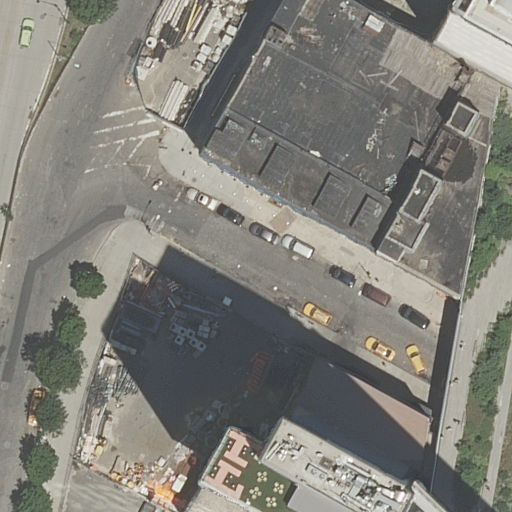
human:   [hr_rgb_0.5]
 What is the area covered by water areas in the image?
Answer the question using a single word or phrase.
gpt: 0m2

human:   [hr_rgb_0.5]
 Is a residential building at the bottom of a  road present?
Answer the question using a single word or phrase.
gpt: yes

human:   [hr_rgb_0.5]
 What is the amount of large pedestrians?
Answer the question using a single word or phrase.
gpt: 0

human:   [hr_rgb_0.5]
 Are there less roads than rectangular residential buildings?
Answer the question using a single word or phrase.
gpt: no

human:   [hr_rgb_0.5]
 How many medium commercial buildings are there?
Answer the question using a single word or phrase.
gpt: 0

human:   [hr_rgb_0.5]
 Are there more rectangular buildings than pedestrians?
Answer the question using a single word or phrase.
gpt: yes

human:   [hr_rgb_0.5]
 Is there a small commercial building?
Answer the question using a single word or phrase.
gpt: no

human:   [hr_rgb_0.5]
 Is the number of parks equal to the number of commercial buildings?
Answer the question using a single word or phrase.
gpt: no

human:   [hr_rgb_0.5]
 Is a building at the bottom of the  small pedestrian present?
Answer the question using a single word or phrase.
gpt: yes

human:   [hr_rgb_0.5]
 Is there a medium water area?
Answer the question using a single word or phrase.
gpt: no

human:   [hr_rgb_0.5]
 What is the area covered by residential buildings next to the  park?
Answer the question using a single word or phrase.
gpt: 5601m2

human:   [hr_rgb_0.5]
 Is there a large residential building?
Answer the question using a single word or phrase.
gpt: yes

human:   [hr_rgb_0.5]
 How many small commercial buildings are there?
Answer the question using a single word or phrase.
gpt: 0

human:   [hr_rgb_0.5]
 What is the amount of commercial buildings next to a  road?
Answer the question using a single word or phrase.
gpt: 0

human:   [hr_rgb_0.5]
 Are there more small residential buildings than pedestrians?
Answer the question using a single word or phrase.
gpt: no

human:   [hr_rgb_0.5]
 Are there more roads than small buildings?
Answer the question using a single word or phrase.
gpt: yes

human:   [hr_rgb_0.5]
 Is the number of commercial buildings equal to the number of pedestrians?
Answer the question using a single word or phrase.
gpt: no

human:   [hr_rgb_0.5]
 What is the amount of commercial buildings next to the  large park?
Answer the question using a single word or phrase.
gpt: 0

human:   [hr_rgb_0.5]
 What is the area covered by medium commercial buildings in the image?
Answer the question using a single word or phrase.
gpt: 0m2

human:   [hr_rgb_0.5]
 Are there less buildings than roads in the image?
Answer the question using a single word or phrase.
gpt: yes

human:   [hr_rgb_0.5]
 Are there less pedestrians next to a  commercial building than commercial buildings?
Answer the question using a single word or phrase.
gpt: no

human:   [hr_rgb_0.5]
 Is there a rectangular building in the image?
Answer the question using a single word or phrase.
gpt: yes

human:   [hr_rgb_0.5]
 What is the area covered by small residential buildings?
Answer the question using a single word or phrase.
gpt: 39m2

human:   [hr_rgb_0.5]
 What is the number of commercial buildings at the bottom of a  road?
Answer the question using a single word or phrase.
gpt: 0

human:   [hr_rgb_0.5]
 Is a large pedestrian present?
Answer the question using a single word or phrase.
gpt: no

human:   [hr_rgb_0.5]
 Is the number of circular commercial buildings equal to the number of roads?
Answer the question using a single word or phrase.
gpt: no

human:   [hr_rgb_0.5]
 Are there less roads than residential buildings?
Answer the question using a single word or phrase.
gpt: no

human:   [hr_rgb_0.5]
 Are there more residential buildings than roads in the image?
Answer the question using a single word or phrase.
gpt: no

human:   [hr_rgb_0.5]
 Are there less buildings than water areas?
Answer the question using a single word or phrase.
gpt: no

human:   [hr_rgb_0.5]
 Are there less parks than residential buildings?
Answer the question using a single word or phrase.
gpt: yes

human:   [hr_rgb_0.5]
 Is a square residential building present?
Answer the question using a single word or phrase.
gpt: no

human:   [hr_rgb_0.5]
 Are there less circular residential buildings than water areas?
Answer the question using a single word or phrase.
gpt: no

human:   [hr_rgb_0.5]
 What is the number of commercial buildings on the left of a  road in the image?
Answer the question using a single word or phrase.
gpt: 0

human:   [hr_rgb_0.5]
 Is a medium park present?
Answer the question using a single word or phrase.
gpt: no

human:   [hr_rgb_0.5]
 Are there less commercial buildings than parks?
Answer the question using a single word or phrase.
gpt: yes

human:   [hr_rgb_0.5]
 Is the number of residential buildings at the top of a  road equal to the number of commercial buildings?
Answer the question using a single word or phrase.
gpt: no